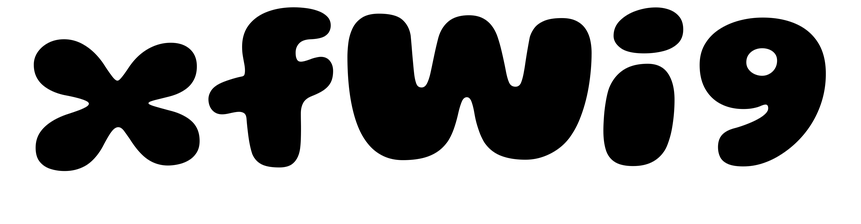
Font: Gluten_ExtraBold